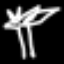
Label: palm tree